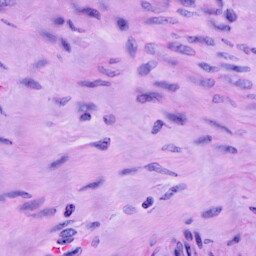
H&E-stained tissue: Cervix